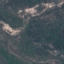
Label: HerbaceousVegetation